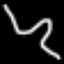
Label: squiggle